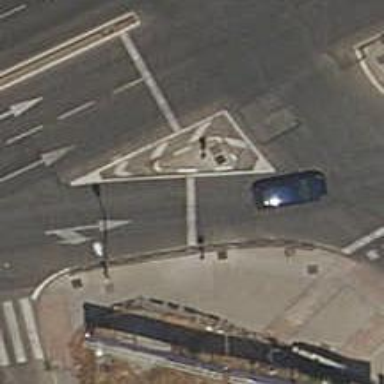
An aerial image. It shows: Road with traffic signals.